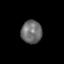
Tissue: skin
Cell type: Epithelial cells
Senescence score: 0.2873
Nuclear area (px): 469
Mean DAPI intensity: 109.117